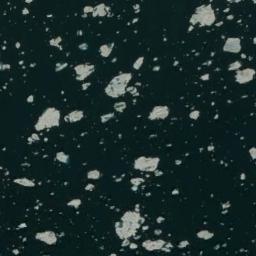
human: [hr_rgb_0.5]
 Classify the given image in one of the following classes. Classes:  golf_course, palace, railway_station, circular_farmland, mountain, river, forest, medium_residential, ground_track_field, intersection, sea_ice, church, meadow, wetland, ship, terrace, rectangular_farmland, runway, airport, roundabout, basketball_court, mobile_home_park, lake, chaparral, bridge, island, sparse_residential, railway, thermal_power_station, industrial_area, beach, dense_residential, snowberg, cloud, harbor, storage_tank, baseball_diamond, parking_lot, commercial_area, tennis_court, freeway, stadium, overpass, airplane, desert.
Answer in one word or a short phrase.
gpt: sea_ice